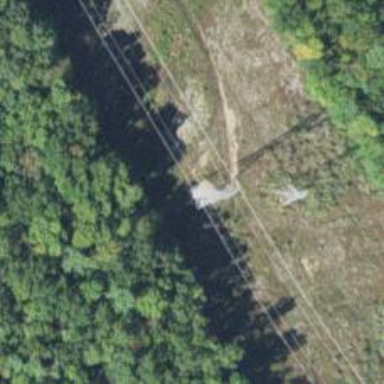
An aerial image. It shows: Lattice structure tower used for power distribution.